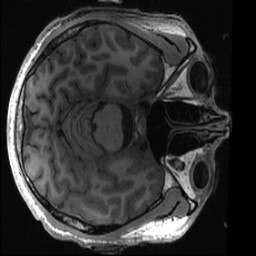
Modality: T1w
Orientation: axial
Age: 31
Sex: male